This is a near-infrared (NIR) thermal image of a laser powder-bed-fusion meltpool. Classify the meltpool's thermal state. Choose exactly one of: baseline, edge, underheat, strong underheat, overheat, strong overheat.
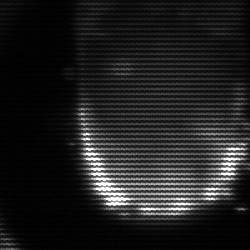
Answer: baseline